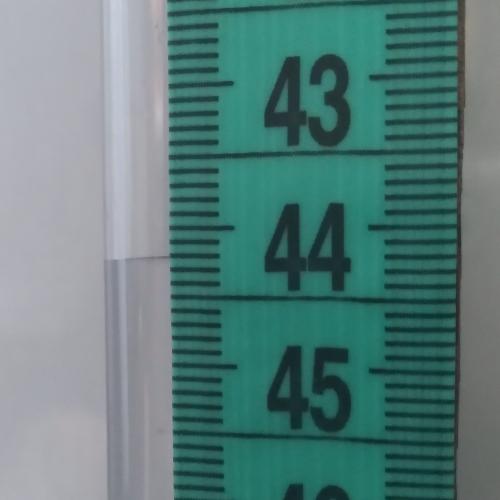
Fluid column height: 44.2 cm